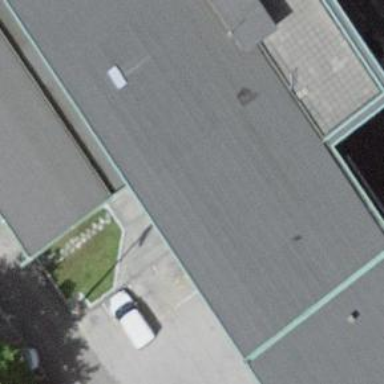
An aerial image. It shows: Police building.